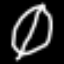
Label: leaf